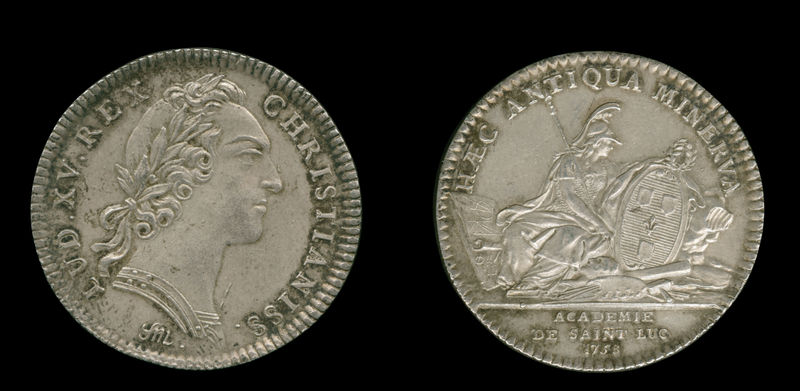
Titel: Münze Emission de 1758; Academie de Saint Luc; König Ludwig XV; Minerva; kannelierter Rand
Standort: Herstellungsort: Frankreich (EU - F)
Schlagwörter: kopf, meer, nase, profil, silber, porträt, haare, locken, relief, könig, lanze, kartusche, revers, schild, antike, rückseite, haarkranz, helm, medallie, kranz, lorbeer, lorbeerkranz, vorderseite, römer, wappen, antik, speer, minerva, akademie, ludwig, römisch, münze, latein, lateinisch, münzen, minze, christian, rex, silbermünze, helm#, antiqua minerva, myrthenkranz, 1758, christitianiss